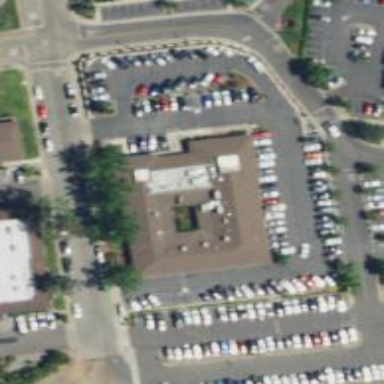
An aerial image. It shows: Clinic building offering healthcare services.